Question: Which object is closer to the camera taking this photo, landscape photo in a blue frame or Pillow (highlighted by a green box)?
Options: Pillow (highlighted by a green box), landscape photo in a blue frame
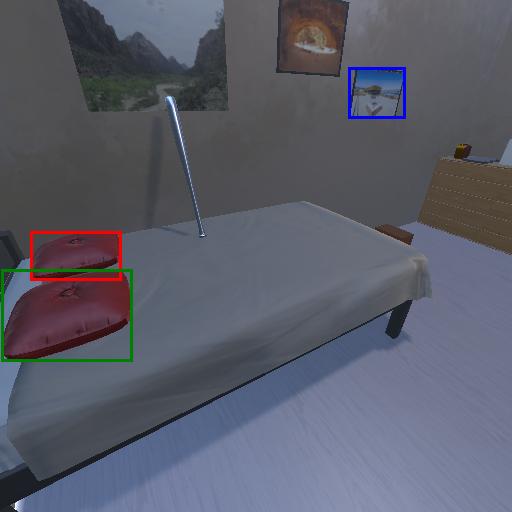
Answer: Pillow (highlighted by a green box)